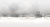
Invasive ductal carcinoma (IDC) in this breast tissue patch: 0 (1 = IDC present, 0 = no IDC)